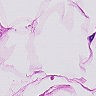
Metastatic tissue present: no